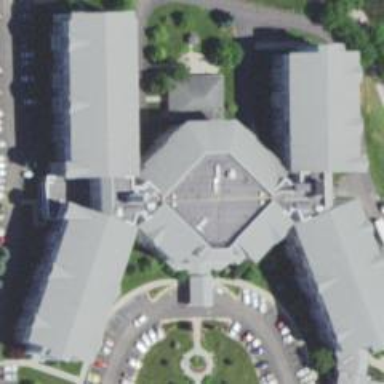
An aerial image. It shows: Nursing home building.